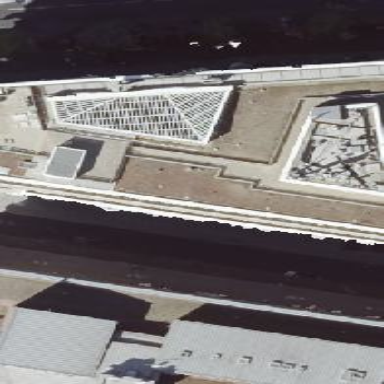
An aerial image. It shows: Sandybrown building with grey roof.